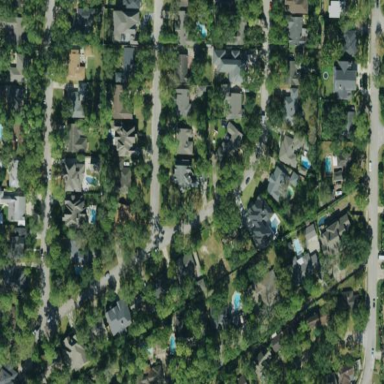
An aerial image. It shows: This residential area consists of single-family homes.